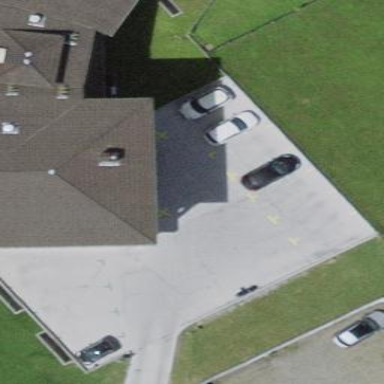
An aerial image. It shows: Parking area with surface.